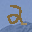
Label: 2